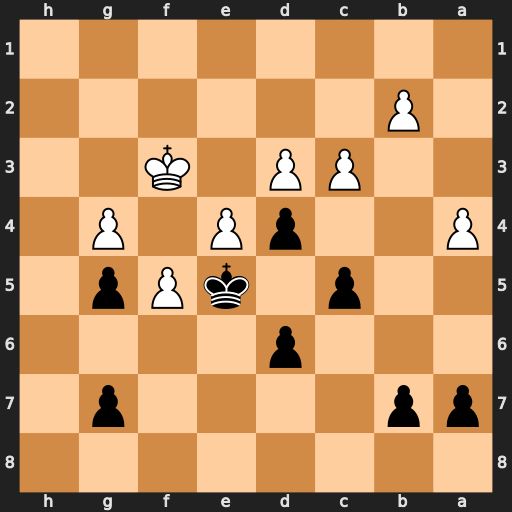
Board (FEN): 8/pp4p1/3p4/2p1kPp1/P2pP1P1/2PP1K2/1P6/8
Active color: b
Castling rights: -
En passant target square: -
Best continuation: c4 cxd4+ Kxd4 dxc4 a5